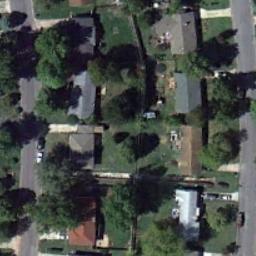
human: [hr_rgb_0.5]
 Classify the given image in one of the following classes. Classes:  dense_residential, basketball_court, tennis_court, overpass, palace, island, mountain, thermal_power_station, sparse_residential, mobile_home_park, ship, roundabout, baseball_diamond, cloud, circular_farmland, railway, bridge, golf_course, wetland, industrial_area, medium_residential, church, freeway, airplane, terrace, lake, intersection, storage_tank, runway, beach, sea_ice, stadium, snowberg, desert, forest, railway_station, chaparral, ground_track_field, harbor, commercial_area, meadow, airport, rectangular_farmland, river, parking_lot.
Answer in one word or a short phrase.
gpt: medium_residential